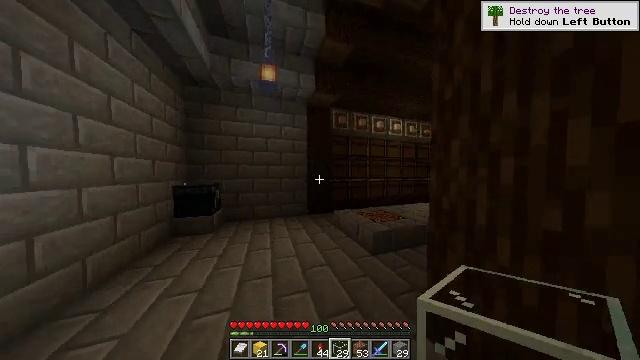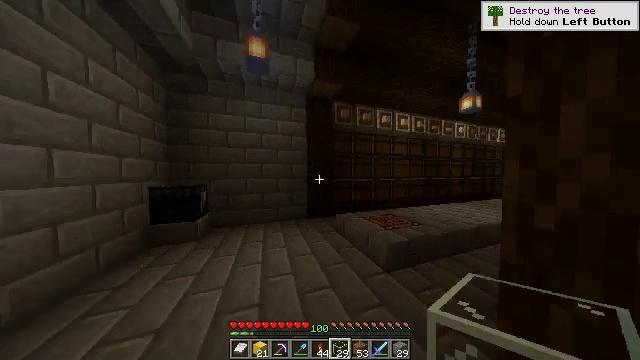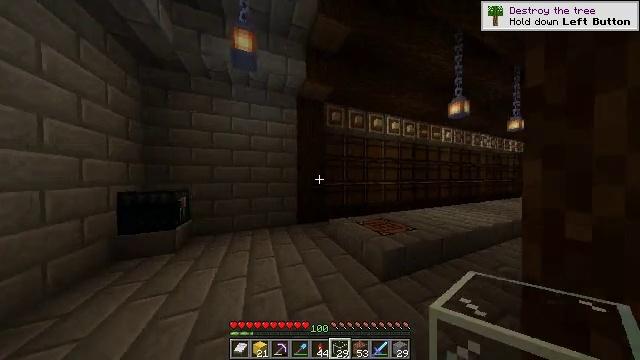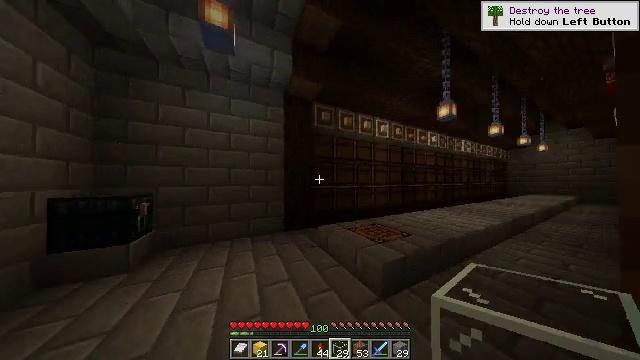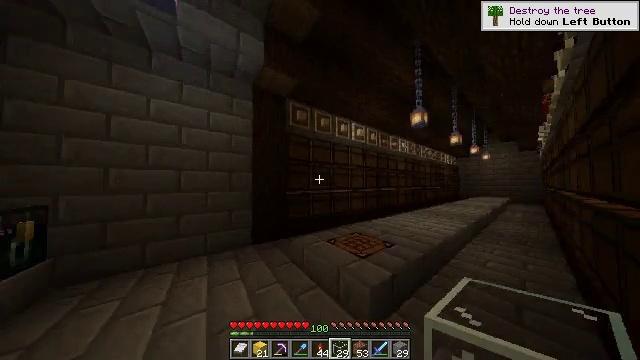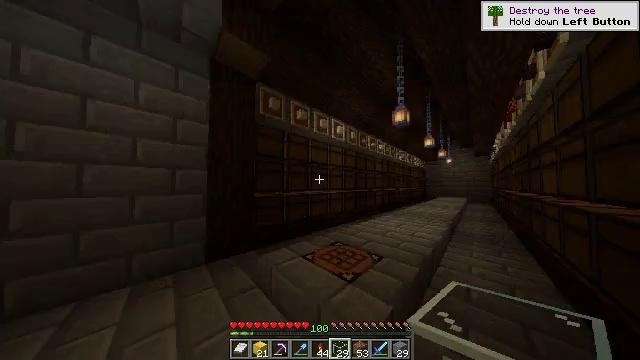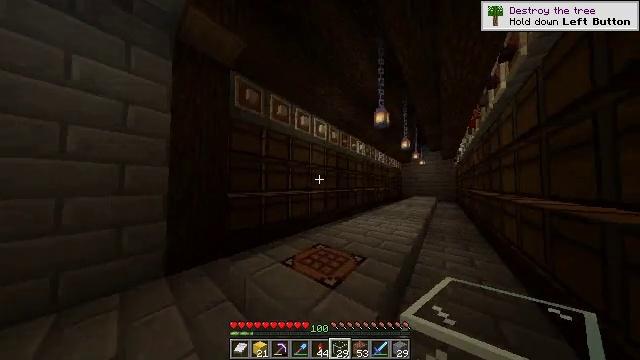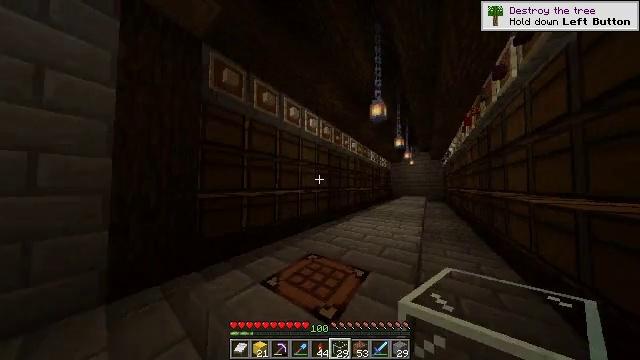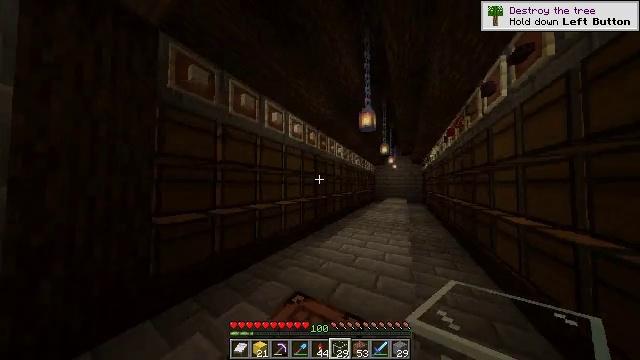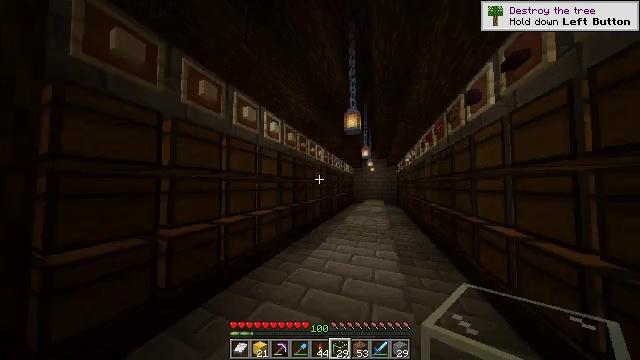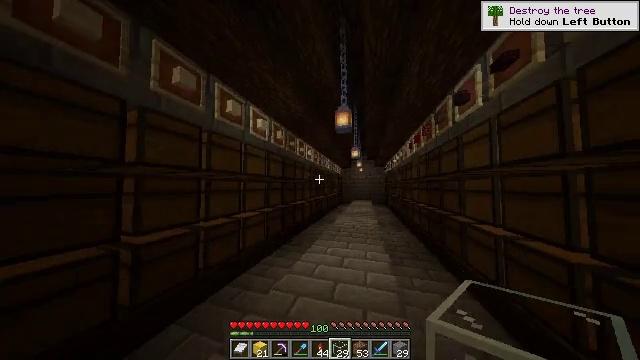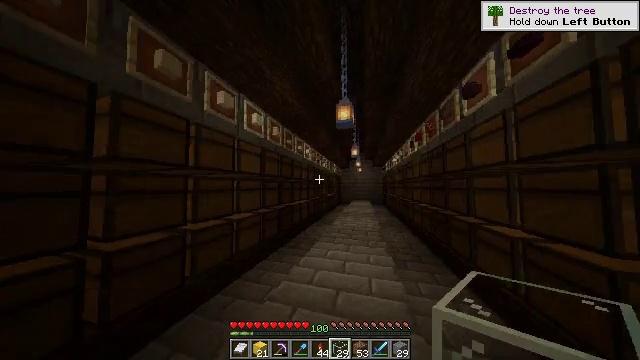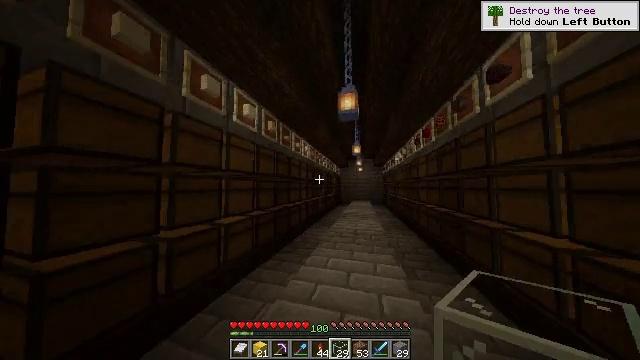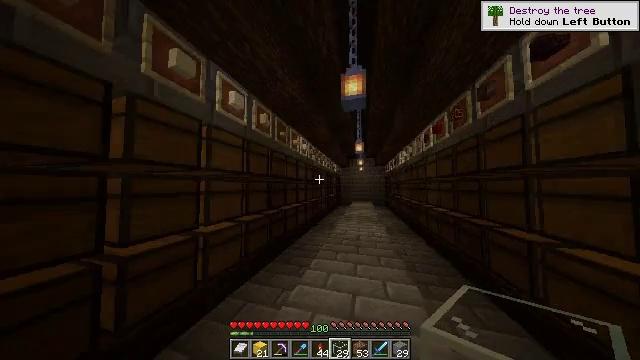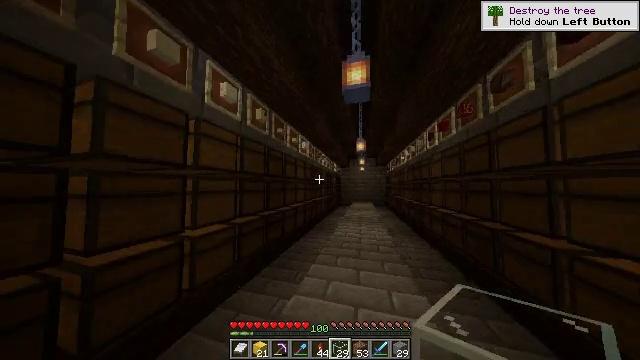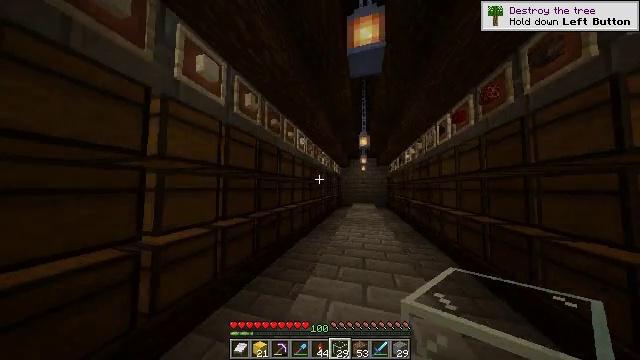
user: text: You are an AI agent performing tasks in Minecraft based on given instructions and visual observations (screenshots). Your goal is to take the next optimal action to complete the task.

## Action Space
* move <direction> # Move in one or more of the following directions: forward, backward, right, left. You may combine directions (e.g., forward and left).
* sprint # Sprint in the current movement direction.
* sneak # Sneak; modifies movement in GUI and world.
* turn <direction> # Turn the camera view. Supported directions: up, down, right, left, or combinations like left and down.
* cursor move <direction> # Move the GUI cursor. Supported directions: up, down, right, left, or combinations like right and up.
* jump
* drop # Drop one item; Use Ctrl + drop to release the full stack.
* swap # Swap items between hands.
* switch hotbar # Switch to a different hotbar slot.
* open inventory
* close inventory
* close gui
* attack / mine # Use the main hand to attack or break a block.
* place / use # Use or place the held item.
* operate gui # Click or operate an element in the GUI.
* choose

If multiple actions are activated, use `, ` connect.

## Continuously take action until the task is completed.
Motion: motion action
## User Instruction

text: Polish the andesite into polished andesite at the crafting table.
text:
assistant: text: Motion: move forward
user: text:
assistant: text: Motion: move forward, turn right and up
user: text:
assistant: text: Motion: move forward, turn right and up
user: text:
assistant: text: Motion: move forward, turn right and up
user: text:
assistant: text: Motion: move forward, turn right
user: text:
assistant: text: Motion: move forward, turn right
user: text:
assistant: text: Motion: move forward, turn right
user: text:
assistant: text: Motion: move forward, turn right
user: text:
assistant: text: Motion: move forward, turn right
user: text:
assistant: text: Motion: move forward, turn right
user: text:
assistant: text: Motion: move forward
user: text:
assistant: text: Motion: move forward
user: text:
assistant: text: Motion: move forward
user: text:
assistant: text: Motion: move forward
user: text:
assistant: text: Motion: move forward
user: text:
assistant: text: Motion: move forward
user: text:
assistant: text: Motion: move forward
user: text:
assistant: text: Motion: move forward and move right
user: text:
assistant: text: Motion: move forward and move right
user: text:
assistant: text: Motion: move forward and move right
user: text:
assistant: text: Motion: move forward
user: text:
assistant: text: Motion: move forward
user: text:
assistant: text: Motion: move forward
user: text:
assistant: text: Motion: move forward and move right
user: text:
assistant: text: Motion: move forward and move right
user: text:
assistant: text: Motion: move forward and move right
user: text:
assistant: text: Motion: move forward, turn left
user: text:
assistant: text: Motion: move forward, turn left
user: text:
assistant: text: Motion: move forward and move right, turn left
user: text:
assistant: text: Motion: move forward and move right, turn left